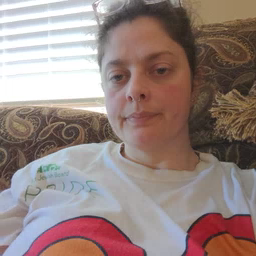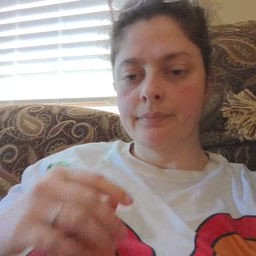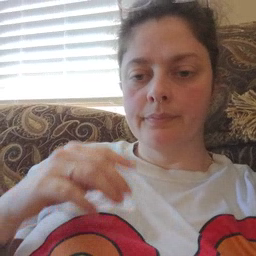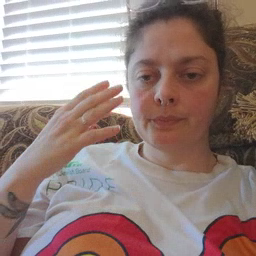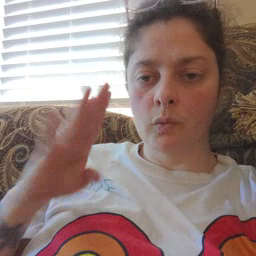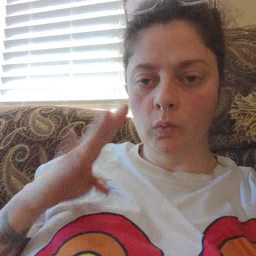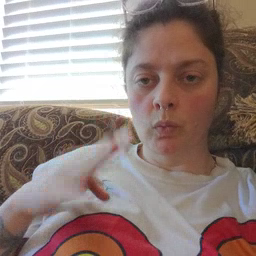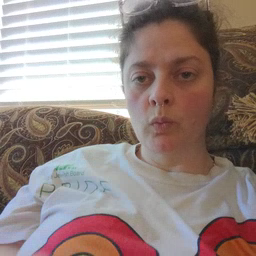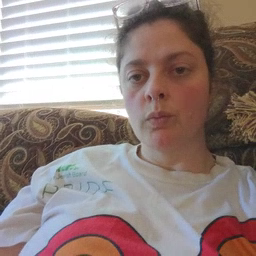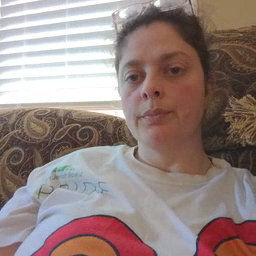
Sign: blue